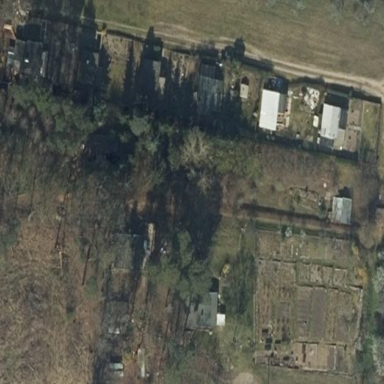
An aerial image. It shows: Area designated for allotments.